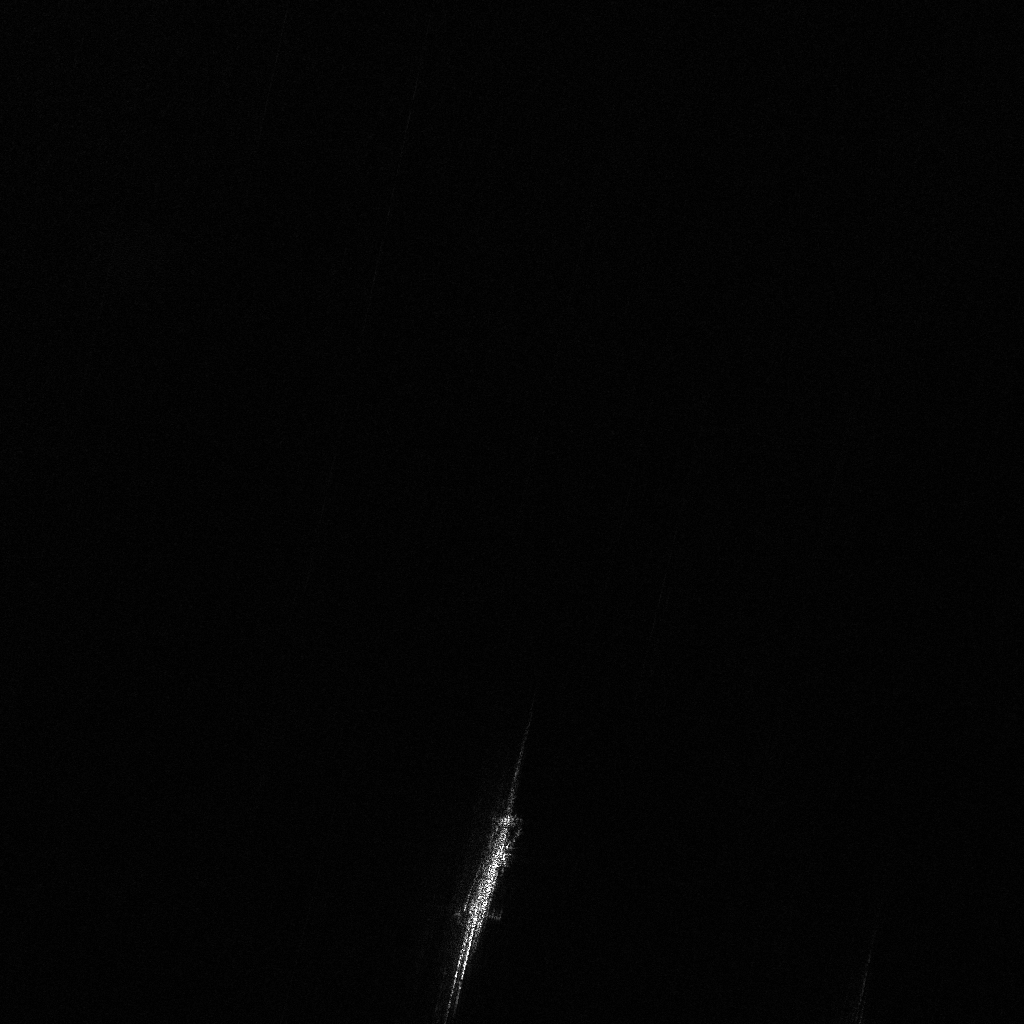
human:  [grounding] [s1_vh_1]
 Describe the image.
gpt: In the satellite image, there is  <ref>1 large cell-container </ref> <box>[[45, 78, 49, 95, 15]]</box> located at bottom.